Interaction volume radius: 5 \u00c5
Interaction volume height: 10 \u00c5
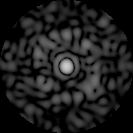
Disorder parameter: 0.854